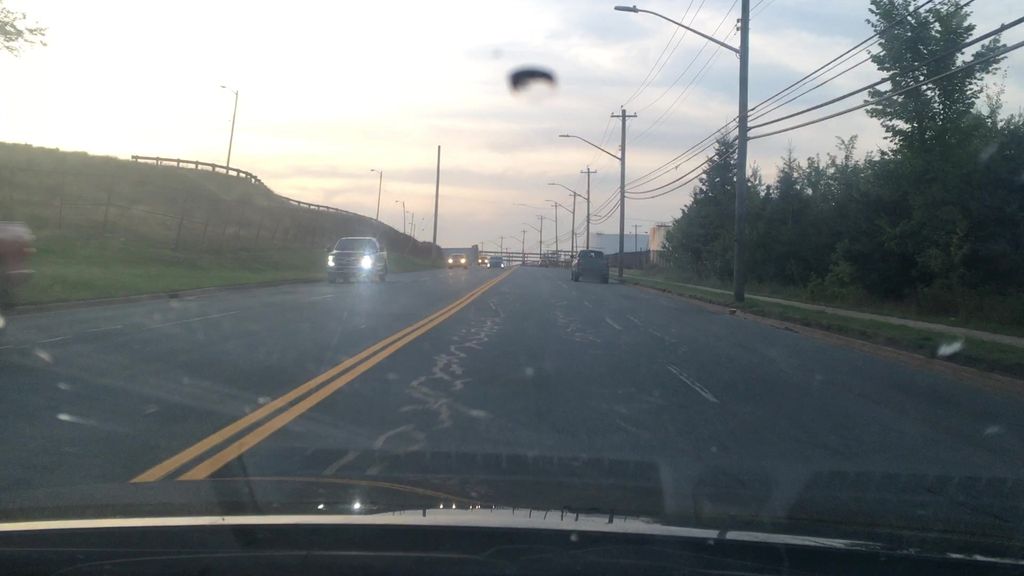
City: halifax